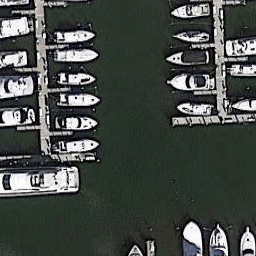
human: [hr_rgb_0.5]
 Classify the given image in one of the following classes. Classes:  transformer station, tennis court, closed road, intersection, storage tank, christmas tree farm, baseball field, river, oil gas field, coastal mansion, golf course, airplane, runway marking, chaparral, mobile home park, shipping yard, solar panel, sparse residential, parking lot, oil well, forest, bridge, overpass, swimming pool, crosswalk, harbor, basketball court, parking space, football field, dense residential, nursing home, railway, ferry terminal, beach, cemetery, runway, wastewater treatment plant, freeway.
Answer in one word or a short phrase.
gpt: harbor